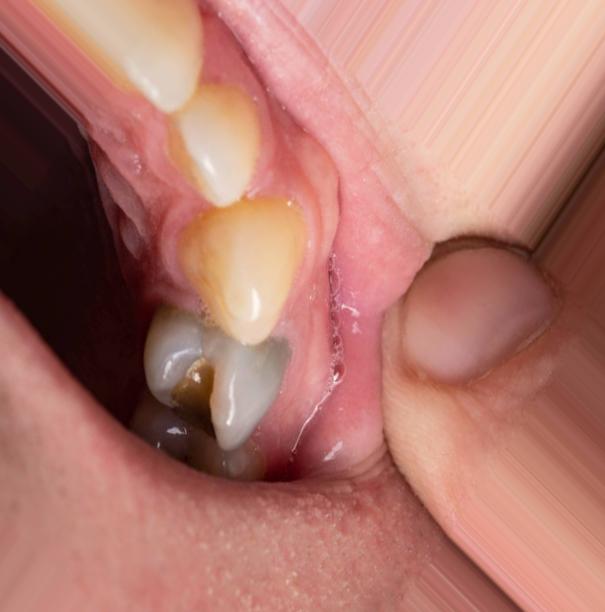
Condition: Caries